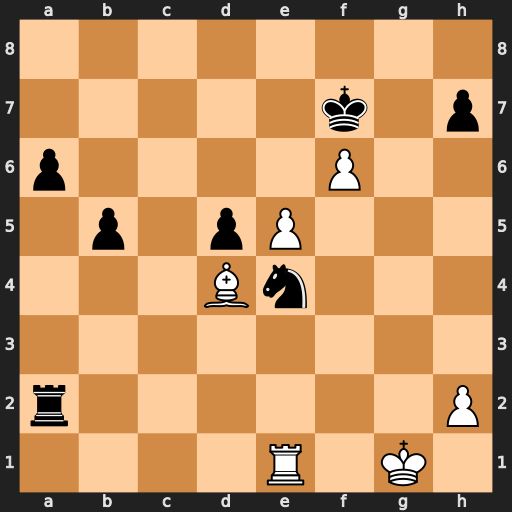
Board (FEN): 8/5k1p/p4P2/1p1pP3/3Bn3/8/r6P/4R1K1
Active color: w
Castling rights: -
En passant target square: -
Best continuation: Rc1 Ng5 Rc7+